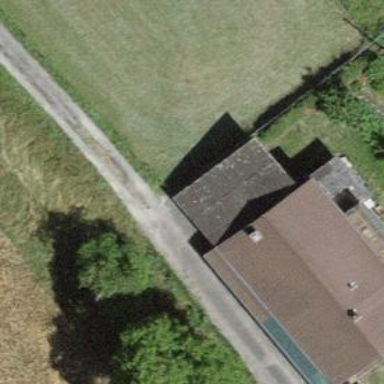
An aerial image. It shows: View of roof of building.